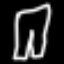
Label: pants